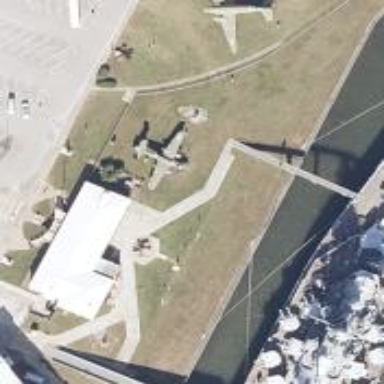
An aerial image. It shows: Historic memorial featuring propeller.